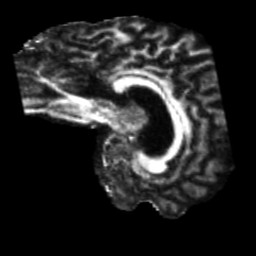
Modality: FA
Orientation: sagittal
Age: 47
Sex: male
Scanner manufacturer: siemens
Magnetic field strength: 3 T
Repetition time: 5.25 s
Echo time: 0.08 s